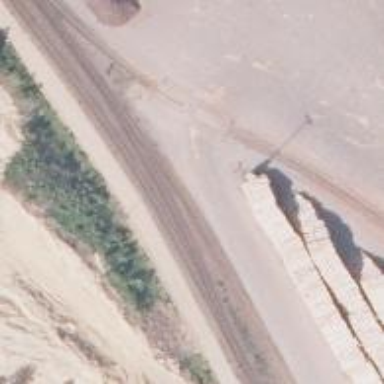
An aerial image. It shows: Rail spur service.